Question: I have the following issue:
Let's assume I have a list of posts I will show using 'ng-repeat'. After each post (plain text) I want to show a textbox and button. You can enter a comment in the textbox and when pressing the button you will add a comment to that specific post.
Like in here:

The problem I face is how can I build the model to the $scope in order to be unique for each specific post?
Now I have:
'''
$scope.NewComment ={
PostId: '',
Comment: ''
};
'''
If I bind the 'NewComment.Comment' to the textarea then it will not work .. as each of the text-box will actually work for one single post.
Somehow I have to generate dynamic models for each of the post and comment which doesn't sound like a good option.
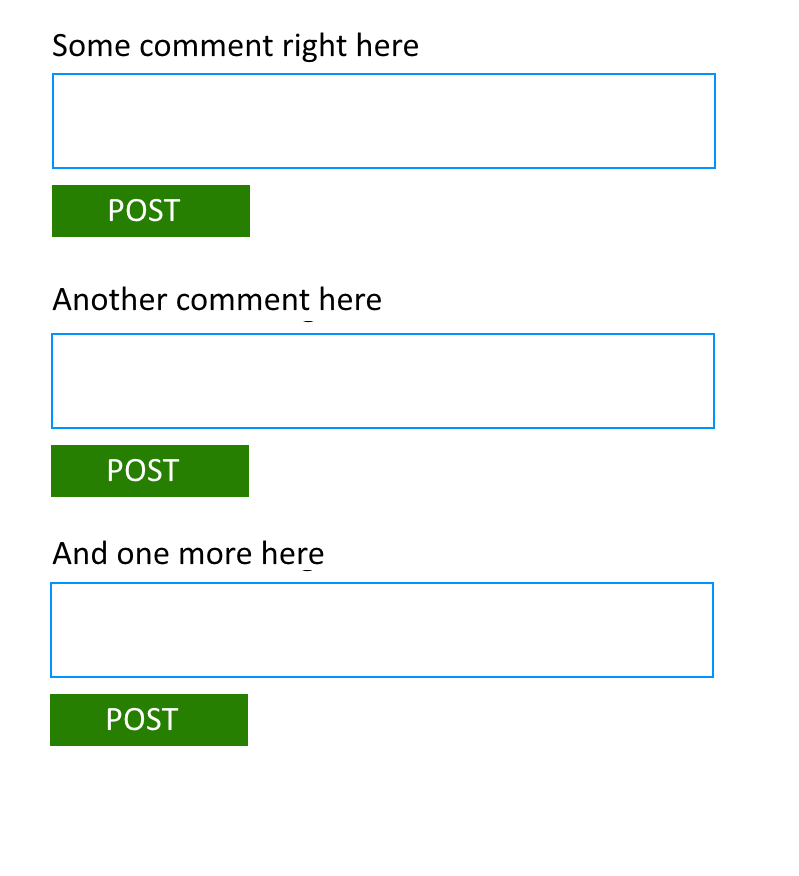
Answer: This problem can be solved by using an angular directive with an isolate scope. This provides a separate scope for each instance of the directive that is created.
The usage of the directive looks like this:
'''
<comment-box ng-repeat="box in boxes" title="box.title" comment="box.comment">
'''
The directive JavaScript:
'''
app.directive('commentBox', function() {
return {
restrict: 'E',
templateUrl: 'CommentBox.html',
scope: {
title: '=',
comment: '='
}
}
});
'''
The template html:
'''
<div>
<h3>{{title}}</h3>
<input type="text" data-ng-model="comment"/>
<button data-ng-click="displayComment()">Post</button>
</div>
'''
Here is a working example: <URL>
You can pass through whatever you want into the isolate scope (including post id, etc.) but this should be a good starting point.
Hope this helps :-)